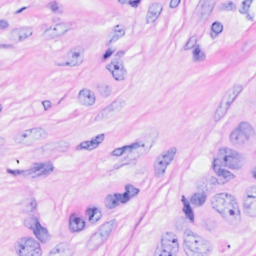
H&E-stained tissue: Breast